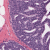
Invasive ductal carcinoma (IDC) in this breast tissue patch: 0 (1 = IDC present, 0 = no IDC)